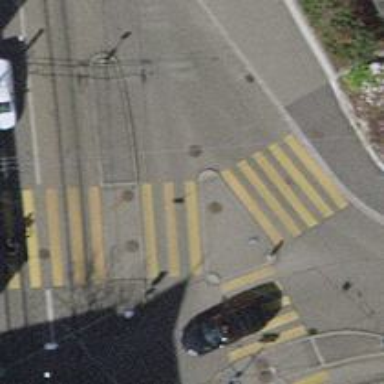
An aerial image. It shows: Kerb barrier.